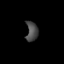
Tissue: prostate
Cell type: T cells
Senescence score: 0.7612
Nuclear area (px): 228
Mean DAPI intensity: 72.456